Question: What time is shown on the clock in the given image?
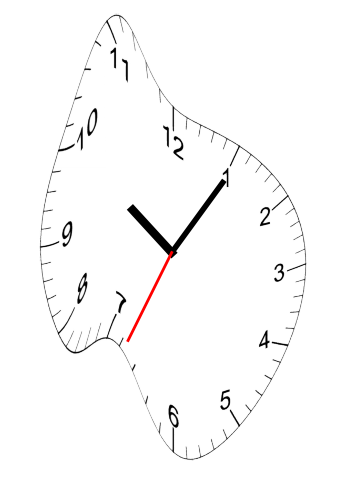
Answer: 10:05:34